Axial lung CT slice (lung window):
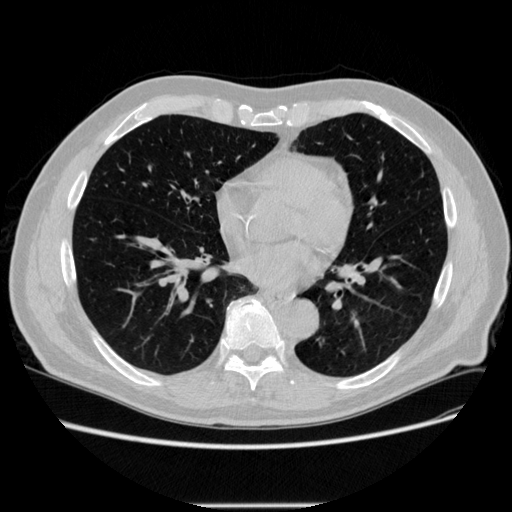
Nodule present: no